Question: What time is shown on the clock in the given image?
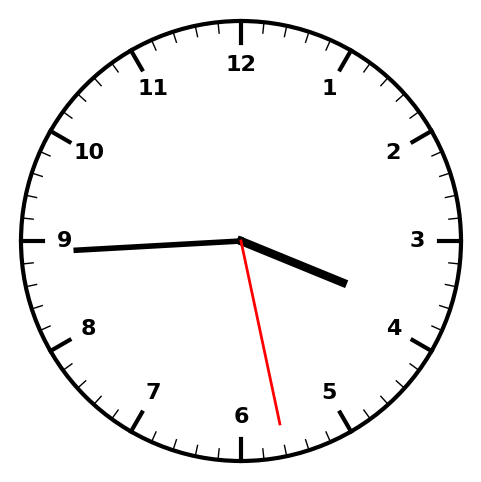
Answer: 03:44:28